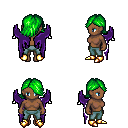
a pixel art fantasy rpg character, female body template, human, dark skin, purple wings, teal pants, green swoop hairstyle, gold boots, four views (front, back, left, right), 2x2 character sprite sheet, small pixel art, hard edges, no anti-aliasing